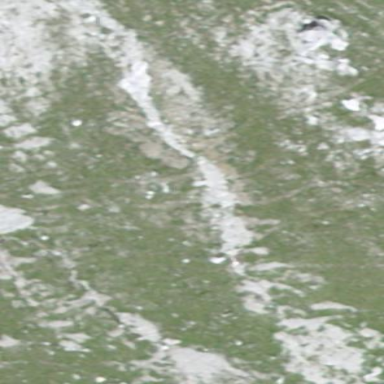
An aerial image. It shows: Natural scree.